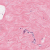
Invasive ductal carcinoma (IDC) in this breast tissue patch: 0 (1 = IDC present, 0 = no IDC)